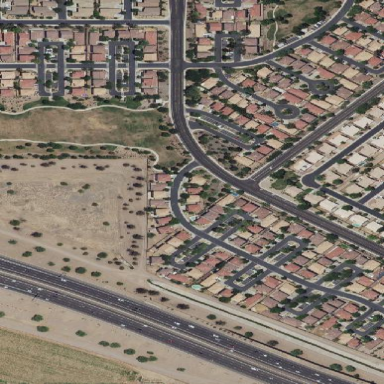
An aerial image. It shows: This residential area consists of single-family homes.